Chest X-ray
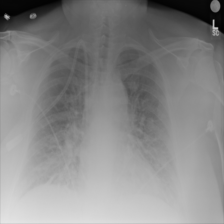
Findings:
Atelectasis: positive
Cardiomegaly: negative
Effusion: negative
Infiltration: negative
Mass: negative
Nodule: positive
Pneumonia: negative
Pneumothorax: negative
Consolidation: positive
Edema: negative
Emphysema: negative
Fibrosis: negative
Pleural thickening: negative
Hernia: negative